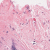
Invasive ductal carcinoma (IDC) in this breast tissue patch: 0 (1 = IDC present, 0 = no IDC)